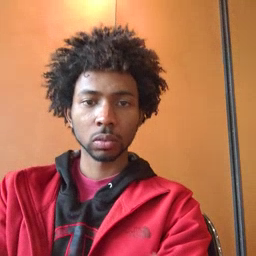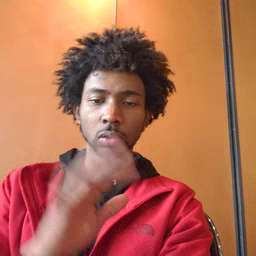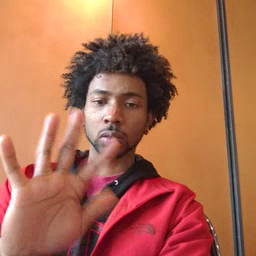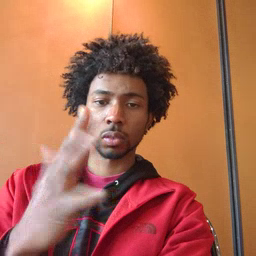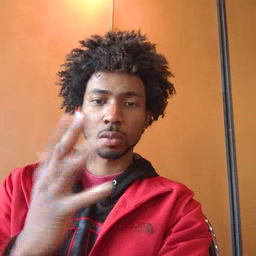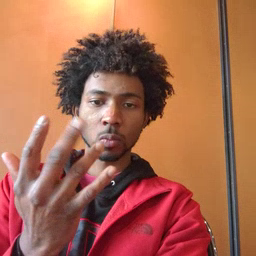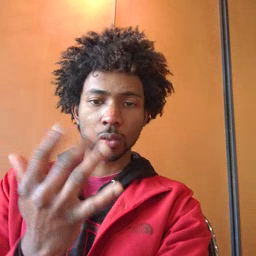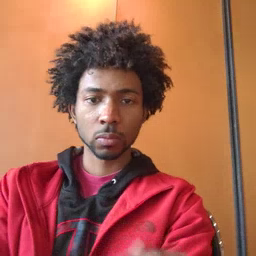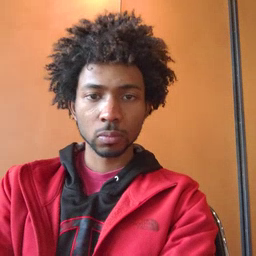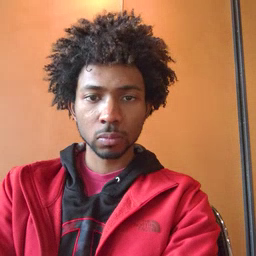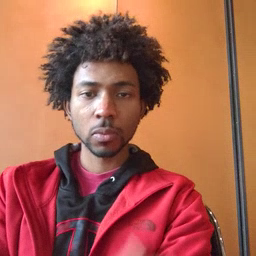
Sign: finger